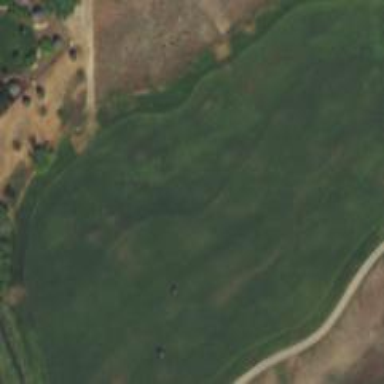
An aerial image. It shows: Area of rough grass used for golf.